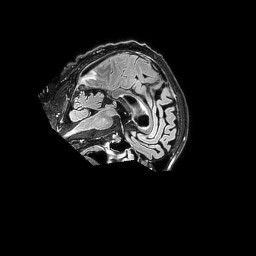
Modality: FLAIR
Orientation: sagittal
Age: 78
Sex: male
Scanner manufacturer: philips
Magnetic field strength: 3 T
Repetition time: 4.8 s
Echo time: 0.34 s